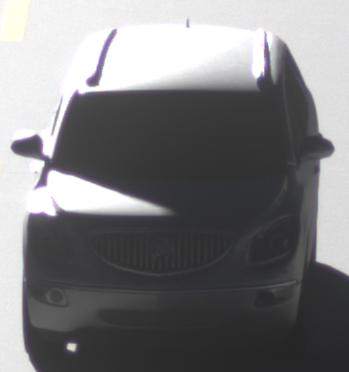
Make: Buick
Model: Enclave
Detailed model: GMT967
Model produced from: 2007
Model produced until: 2017
Doors: 5
Color: white
Road condition: dry road
Daytime: morning or afternoon
Contrast: high contrast